Question: I have this query:
'''
<?php
echo $grand_total; // info on top of page
$getinfo = mysql_query("SELECT * FROM sales");
while($rows = mysql_fetch_assoc($getinfo)){
$price = $rows['price']; // I want this to be display on top of my page before this query
$quantity = $rows['quantity']; // I want this to be display on top of my page before this query
$total = $price * $quantity;
$grand_total += $total;
}
?>
'''
I want to display the result of this query on the top of my page. Thanks in advance :)

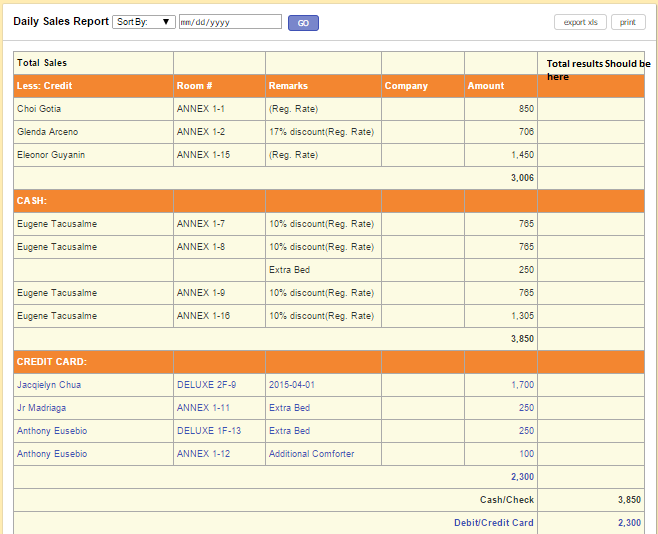
Answer: Using Javascript will likely work.
'''
<div id="grandtotal">0.00</div>
<?php
$getinfo = mysql_query("SELECT * FROM sales");
while($rows = mysql_fetch_assoc($getinfo)){
$price = $rows['price']; // I want this to be display on top of my page before this query
$quantity = $rows['quantity']; // I want this to be display on top of my page before this query
$total = $price * $quantity;
$grand_total += $total;
}
?>
<script>
// I am using jQuery here. Traditional js will work
$('#grandtotal').html('<?php echo $grand_total; ?>');
</script>
'''